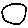
Label: circle